八年级 · 解析几何
, 在 $\triangle A B C$ 中, $\angle A B C$ 和 $\angle A C B$ 的平分线交于点 $F, D E / / B C$ 交 $A B$ 于 $D$, 交 $A C$ 于 $E$,如果 $B D=5, C E=4$. 那么 $D E$ 等于

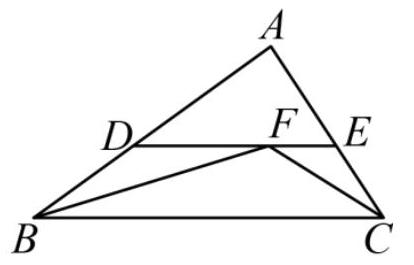
答案: 9